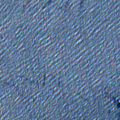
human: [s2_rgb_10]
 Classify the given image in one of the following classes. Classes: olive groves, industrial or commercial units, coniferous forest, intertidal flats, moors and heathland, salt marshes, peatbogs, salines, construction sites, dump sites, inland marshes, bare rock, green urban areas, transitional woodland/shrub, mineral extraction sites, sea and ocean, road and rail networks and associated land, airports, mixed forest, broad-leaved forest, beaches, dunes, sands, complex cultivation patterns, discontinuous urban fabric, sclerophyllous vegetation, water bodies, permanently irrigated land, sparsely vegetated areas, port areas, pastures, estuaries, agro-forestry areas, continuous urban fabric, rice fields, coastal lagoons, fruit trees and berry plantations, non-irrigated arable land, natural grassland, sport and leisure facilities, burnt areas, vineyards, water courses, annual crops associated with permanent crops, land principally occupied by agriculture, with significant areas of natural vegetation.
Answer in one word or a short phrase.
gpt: sea and ocean